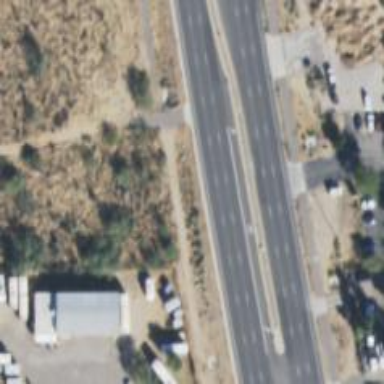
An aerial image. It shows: Trunk highway.